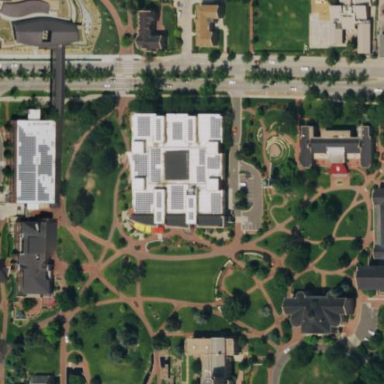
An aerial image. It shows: Building that serves as library.